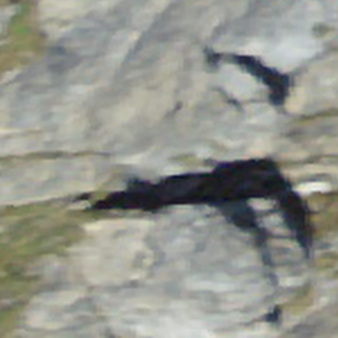
Label: bouldering_area